Interaction volume radius: 10 \u00c5
Interaction volume height: 10 \u00c5
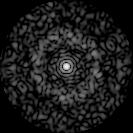
Disorder parameter: 0.8338